Question:
Here's my button. How can I make the content to be higher without changing the height?
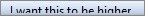
Answer: You need to specify 'negative value for padding' from 'top' (Choose the value as per your requirement) -
'''
<Button Content="I want this to be higher" Padding="0,-3,0,0"/>
'''